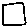
Label: square